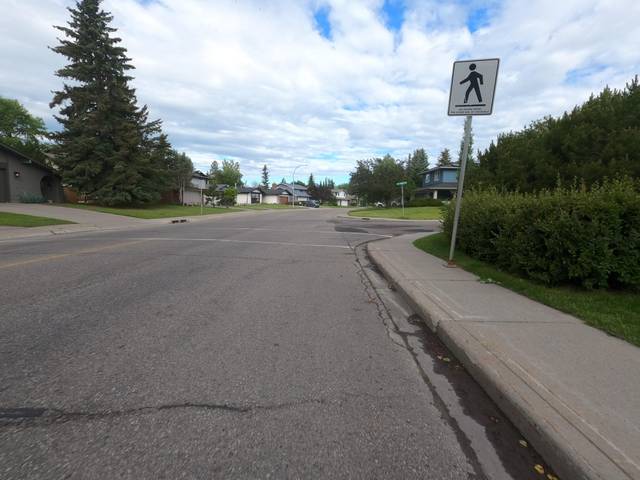
Region: Canada
Coordinates: 50.938, -114.052